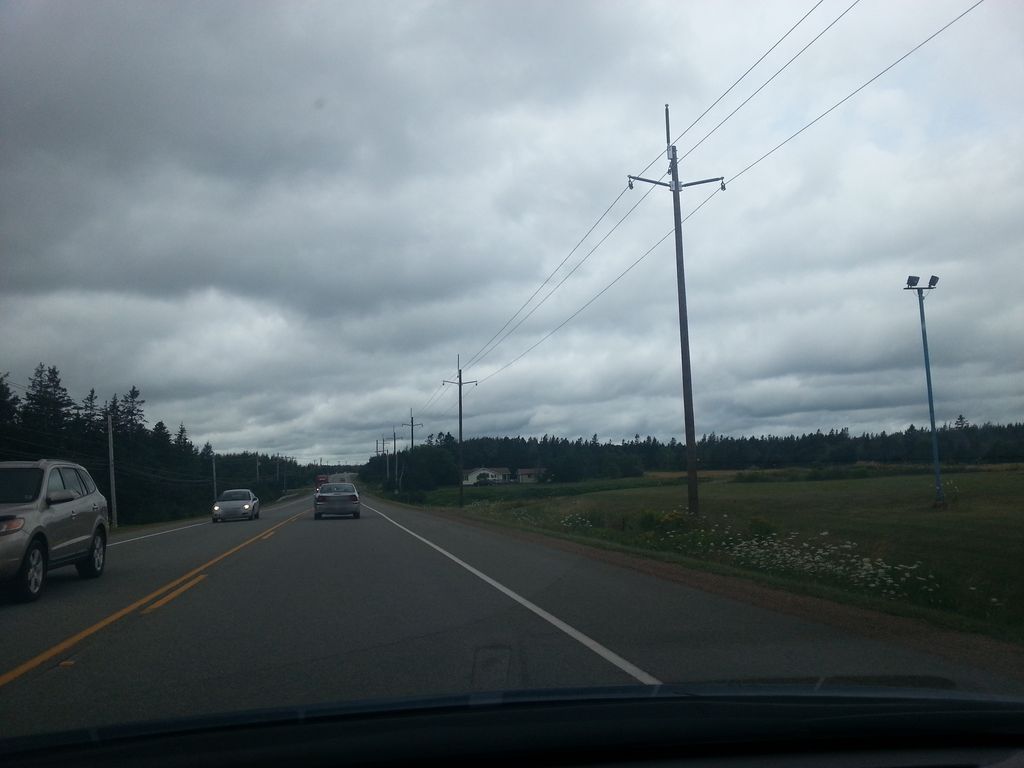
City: charlottetown